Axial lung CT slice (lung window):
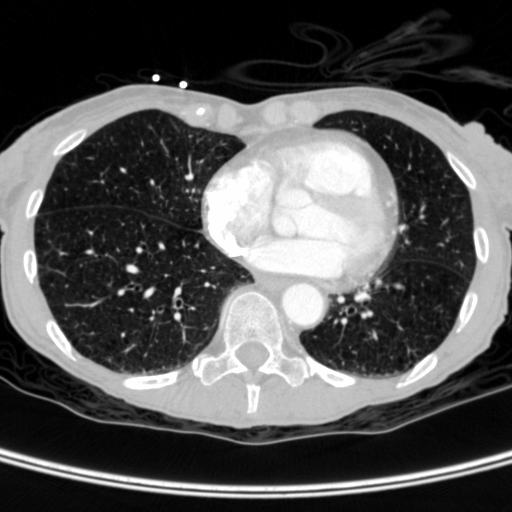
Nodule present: no